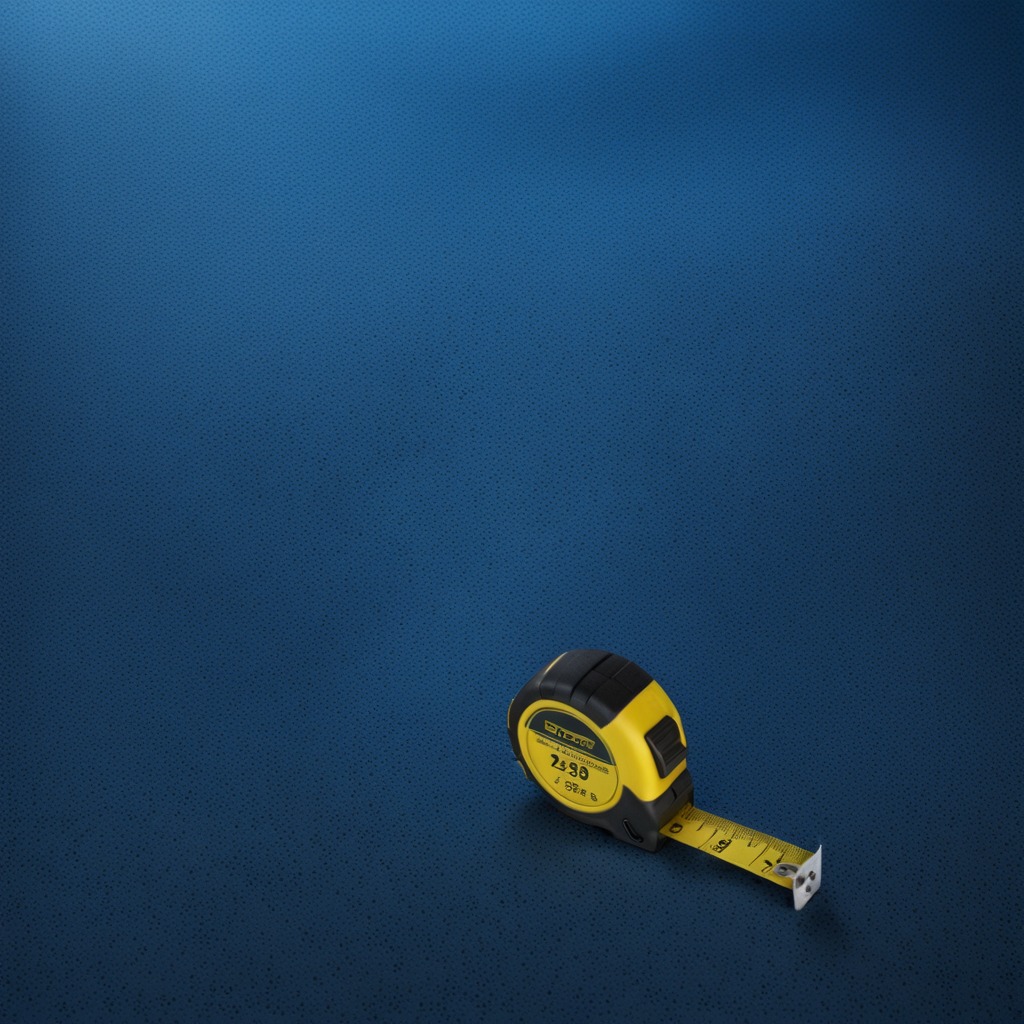
A measuring tape is lying on the tabletop.